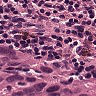
Metastatic tissue present: yes